Interaction volume radius: 10 \u00c5
Interaction volume height: 10 \u00c5
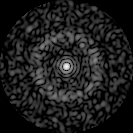
Disorder parameter: 0.8196